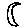
Label: moon